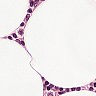
Metastatic tissue present: no